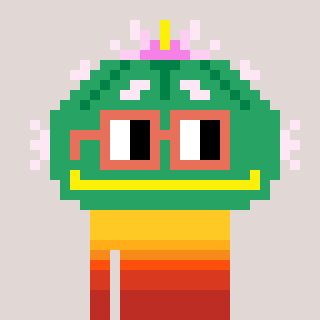
a pixel art character with square orange glasses, a peyote-shaped head and a peachy-colored body on a warm background